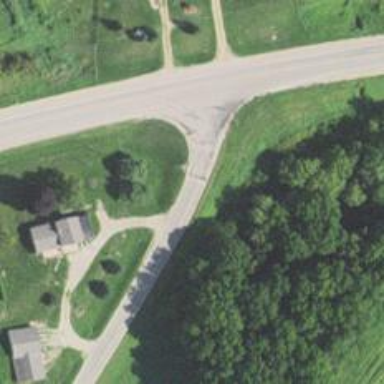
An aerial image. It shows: Residential road.